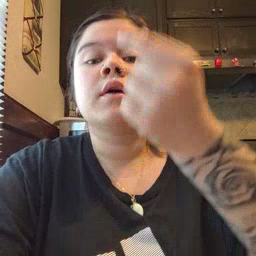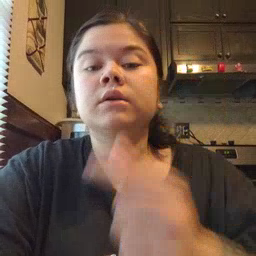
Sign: giraffe